Question: I'm trying to create a calculated table with daily information of employees based on MIN and MAX dates. I'm on Power BI.

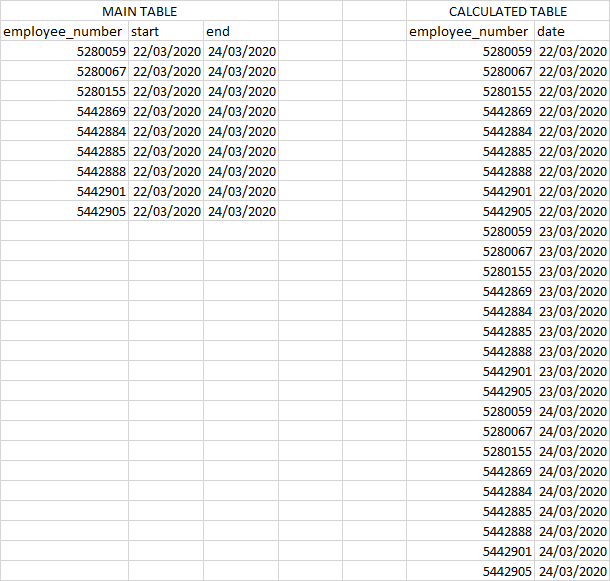
Answer: This won't be super-efficient if you have too many employees and dates, but you can take the cartesian product of the list of employees with the list of all possible days and filter that down:
'''
CalculatedTable =
VAR CartesianProduct =
CROSSJOIN (
VALUES ( Main[employee_number] ),
CALENDAR ( MIN ( Main[start] ), MAX ( Main[end] ) )
)
RETURN
FILTER (
CartesianProduct,
[Date] >= LOOKUPVALUE ( Main[start], Main[employee_number], [employee_number] ) &&
[Date] <= LOOKUPVALUE ( Main[end], Main[employee_number], [employee_number] )
)
'''
The 'CALENDAR' function generates a table with column 'Date' starting from the first argument and includes all days up to the second argument.
---
I'm not sure how to do this more efficiently in DAX, but I can think of a cleaner solution in M (query editor language).